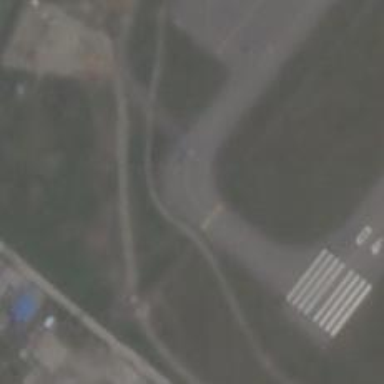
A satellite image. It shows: Image of taxiway at airport.